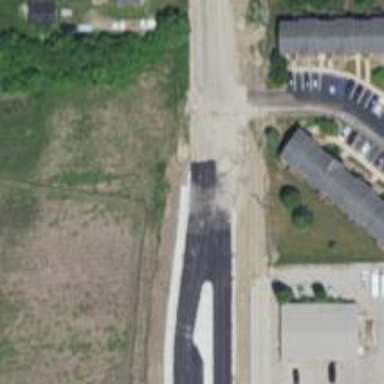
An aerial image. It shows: Secondary road with asphalt surface.